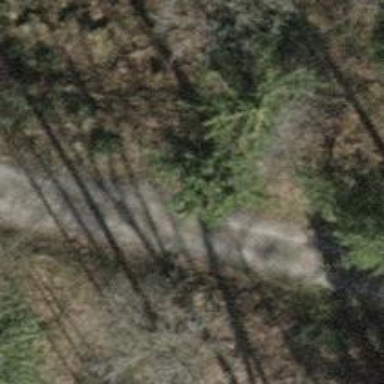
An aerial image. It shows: Gravel track road.